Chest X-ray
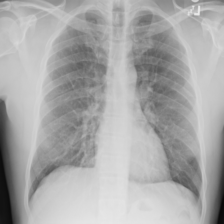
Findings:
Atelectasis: negative
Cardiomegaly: negative
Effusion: negative
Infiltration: negative
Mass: negative
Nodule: negative
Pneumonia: negative
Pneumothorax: negative
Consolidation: negative
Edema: negative
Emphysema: negative
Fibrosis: negative
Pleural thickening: negative
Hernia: negative